Question: I'm trying to show progress by having a circle fill up with another circle inside of it. Can someone help me achieve this? I may be going about this the wrong way.
Here is my code:
'''
- (void)drawRect:(CGRect)rect
{
rect = CGRectMake(0, 400, 500, 500);
[[UIBezierPath bezierPathWithRoundedRect:CGRectMake(0, 0, 500, 500) cornerRadius:50.0] addClip];
CGContextRef contextRef = UIGraphicsGetCurrentContext();
CGContextSetLineWidth(contextRef, 2.0);
CGContextSetRGBFillColor(contextRef, 111/255.0f, 116/255.0f, 128/255.0f, 1.0);
CGRect circlePoint = (CGRectMake(0, 0, rect.size.width, rect.size.height));
CGContextFillEllipseInRect(contextRef, circlePoint);
CGContextBeginPath(contextRef);
float c = 20; //Number that should cause the green progress to increase and decrease
CGContextAddArc(contextRef, 250, 250, 250, 0, M_PI, 0);
CGContextClosePath(contextRef); // could be omitted
UIColor *color = [UIColor greenColor];
CGContextSetFillColorWithColor(contextRef, color.CGColor);
CGContextFillPath(contextRef);
}
'''
And here is a screenshot of how it looks right now. I basically want to be able to control the progress of the green inside using my 'float c;' variable.
I've tried playing around with 'CGContextAddArc', but I can't get grow to the size of the circle as "c" increases and same when I decrease the value of "c"

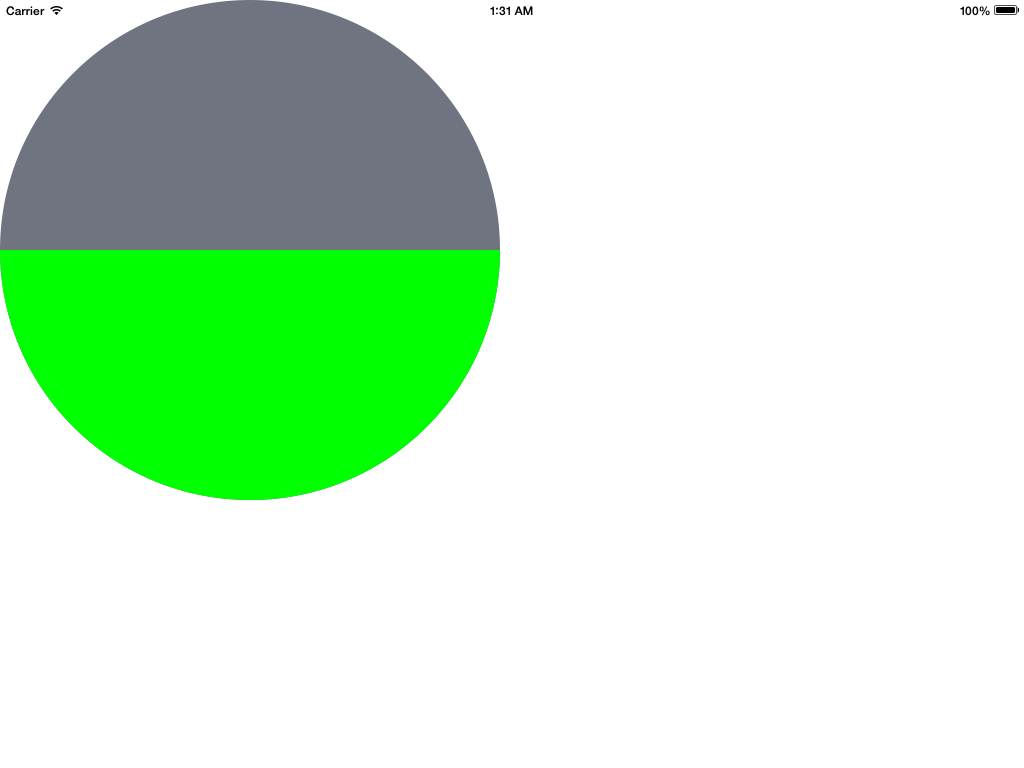
Answer: use your c to say from where to where
'''
// draw the pie part
CGContextMoveToPoint(_viewContext, centerX, centerY);
CGContextAddArc(_viewContext, centerX, centerY, pieRadius, radians(startDegrees), radians(endDegrees), 0);
CGContextClosePath(_viewContext);
CGContextFillPath(_viewContext);
'''
- - - - -
to convert deg to rad
'''
#define pi 3.<PHONE>
double radians(double percentage)
{
return (percentage/100)*360 * (pi/180);
}
'''